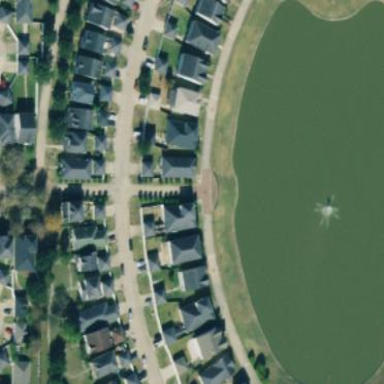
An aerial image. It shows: Retention basin filled with water.